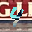
Label: 4